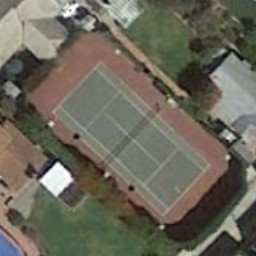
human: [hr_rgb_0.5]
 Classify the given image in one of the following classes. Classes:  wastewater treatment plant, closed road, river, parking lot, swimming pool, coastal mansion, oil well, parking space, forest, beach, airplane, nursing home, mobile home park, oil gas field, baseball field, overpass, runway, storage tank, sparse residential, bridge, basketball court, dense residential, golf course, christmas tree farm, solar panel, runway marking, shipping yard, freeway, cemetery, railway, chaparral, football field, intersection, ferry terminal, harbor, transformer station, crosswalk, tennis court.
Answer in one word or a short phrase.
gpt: tennis court